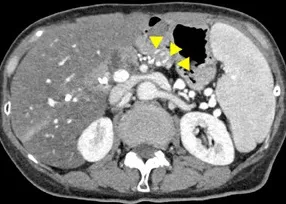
Computed tomography:. Pancreatojejunostomy varices (yellow arrowhead).
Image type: radiology (ct)